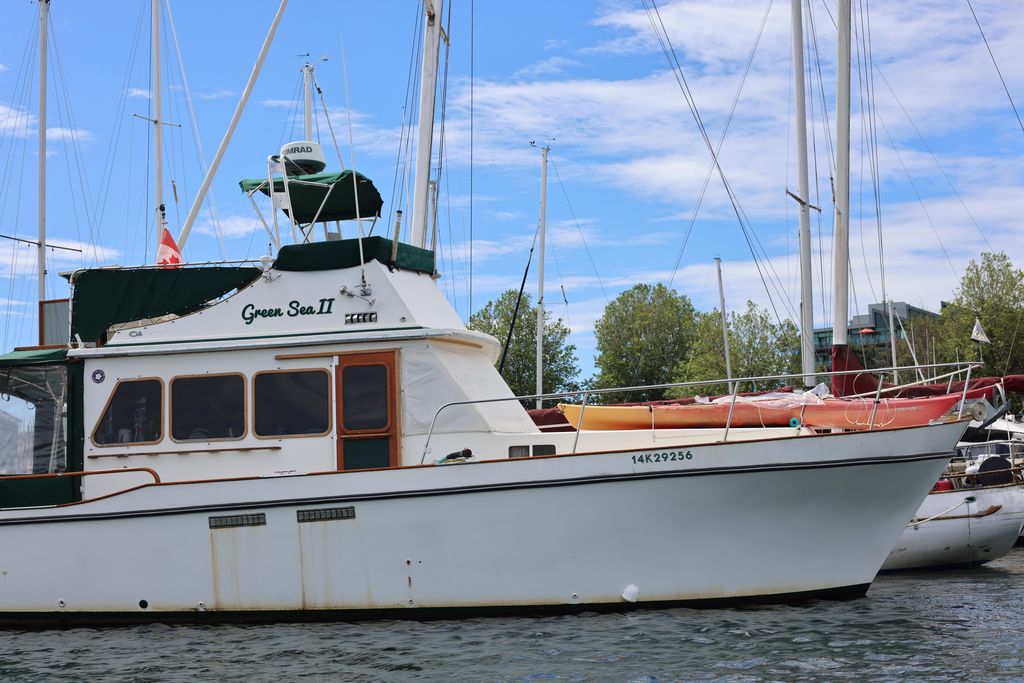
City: victoria